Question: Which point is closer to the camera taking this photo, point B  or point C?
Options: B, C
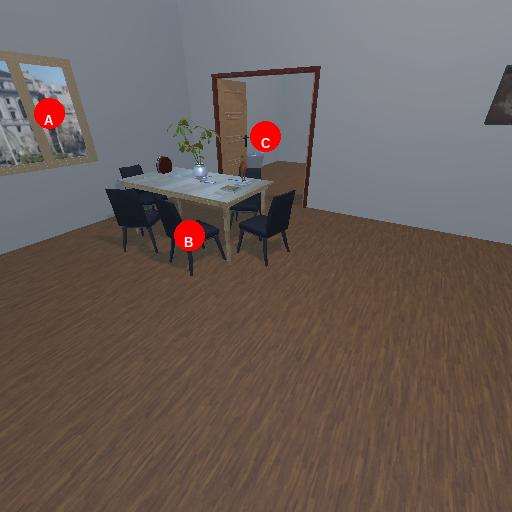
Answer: B